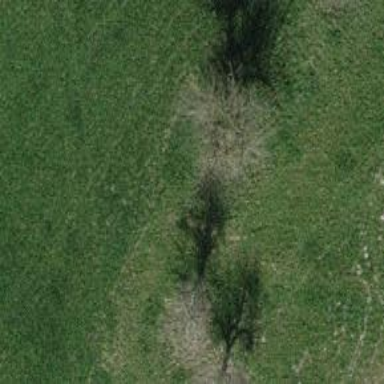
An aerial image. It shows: Beautiful tree in nature.